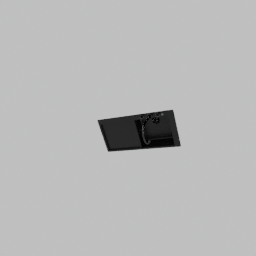
Label: appliances